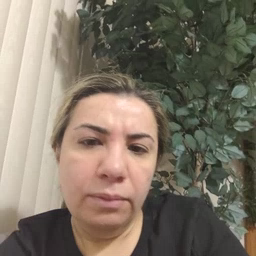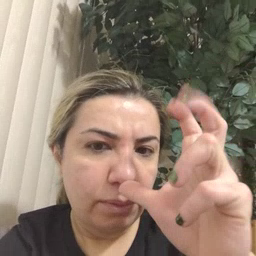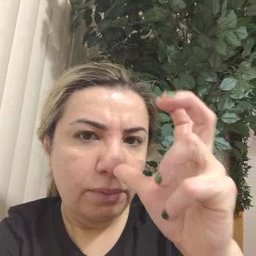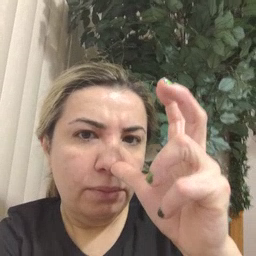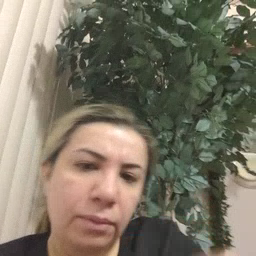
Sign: bug